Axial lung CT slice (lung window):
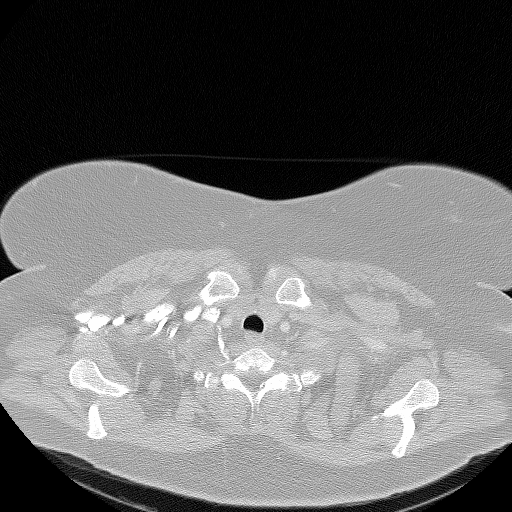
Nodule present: no